Question: I want to be able to select a STUDENT randomly who has not FACED the exam ('N') and echo the name and subject. How can I achieve this?
'''
$query = $db->prepare('SELECT name FROM exams WHERE faced = ?');
$array = array('N');
$query->execute($array);
'''

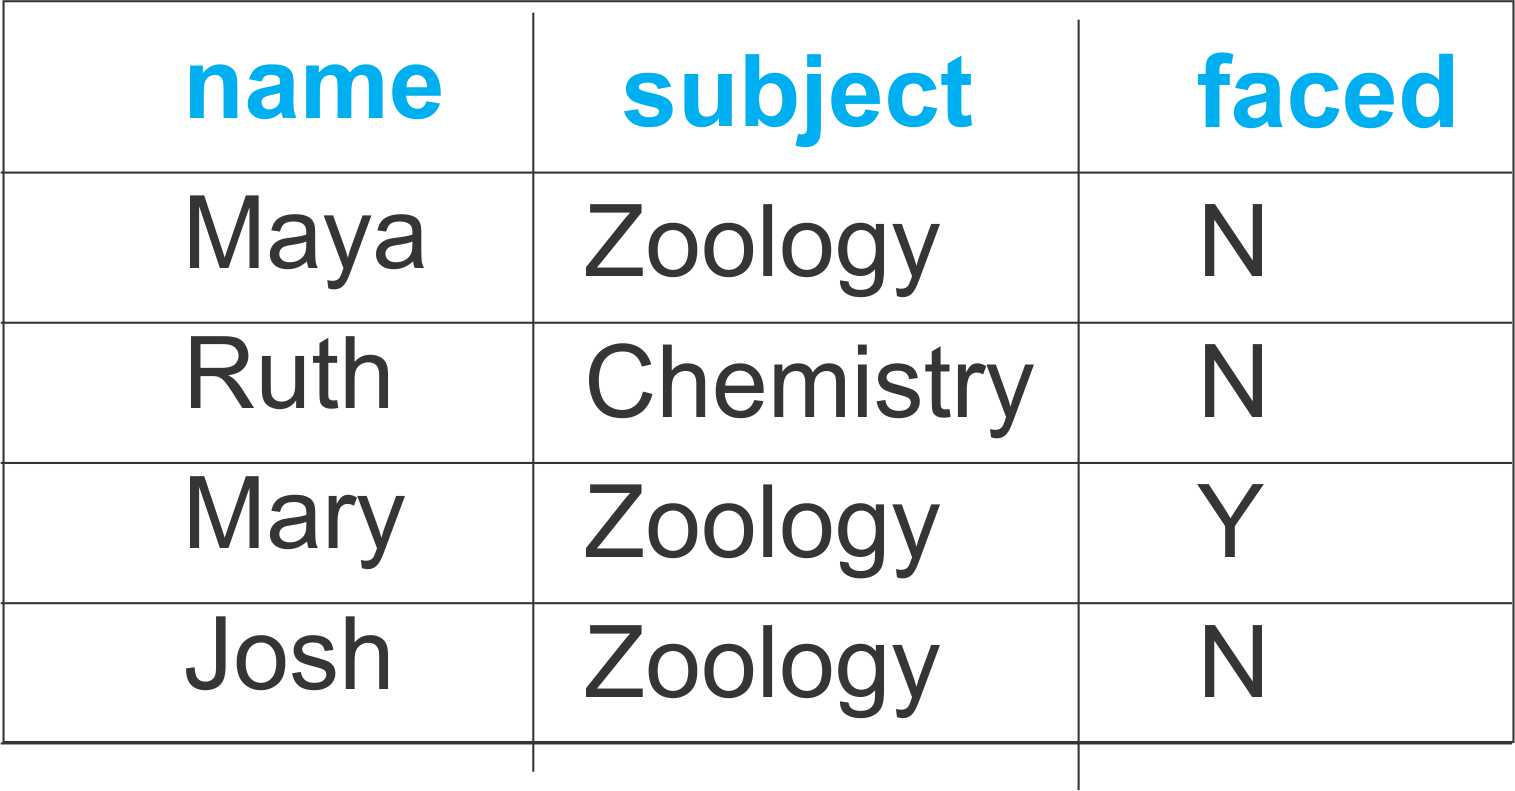
Answer: You can use something like:
'''
$query = $db->prepare('SELECT name, subject
FROM exams WHERE faced = ?
ORDER BY RAND() LIMIT 1');
$array = array('N');
$query->execute($array);
$result = $query->fetchAll(PDO::FETCH_COLUMN, 0);
var_dump($result);
'''